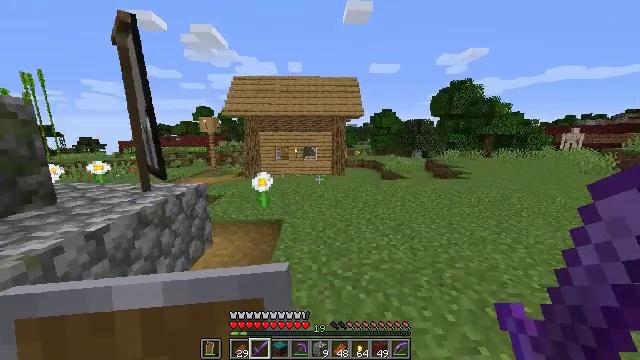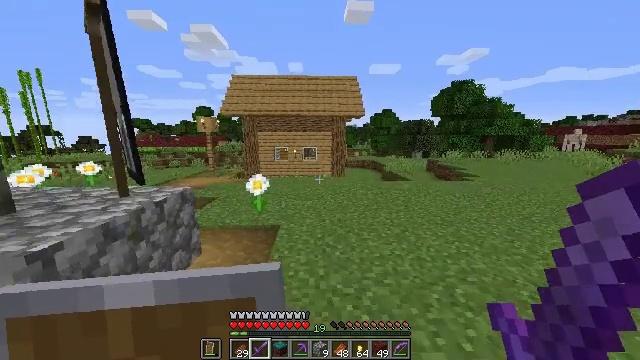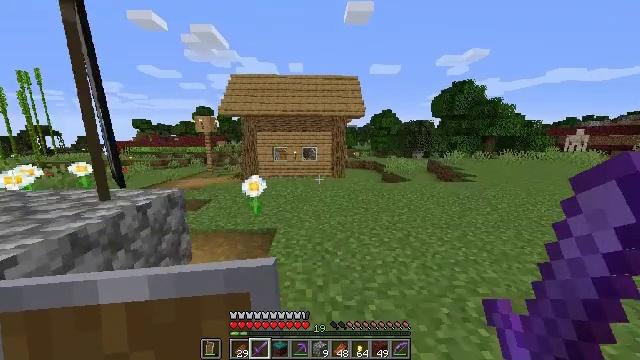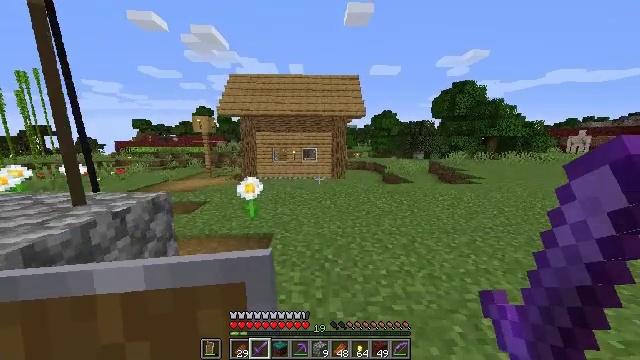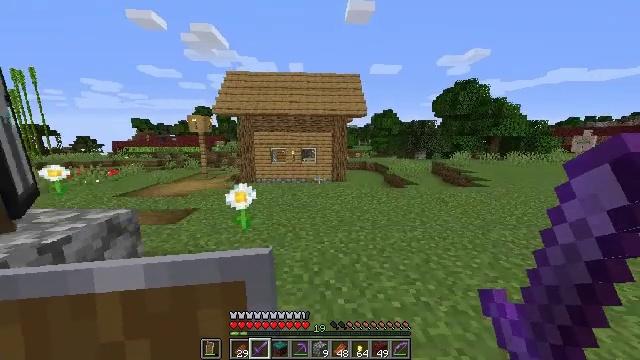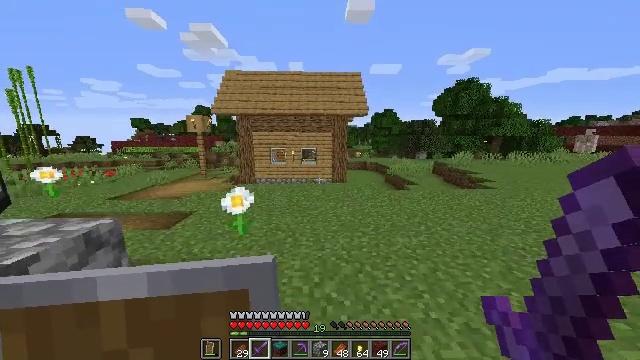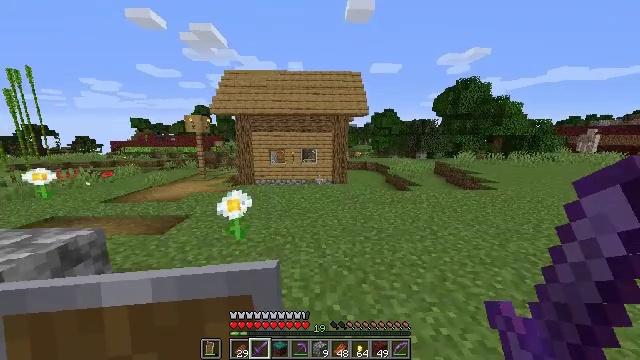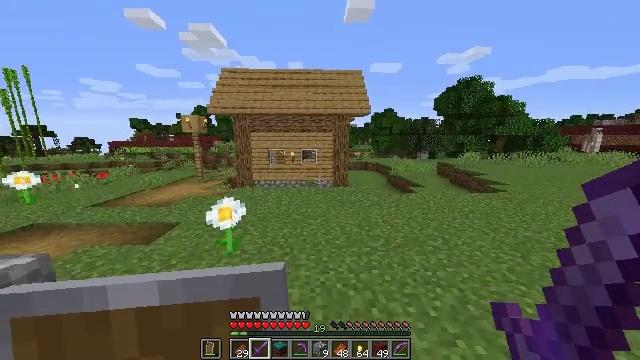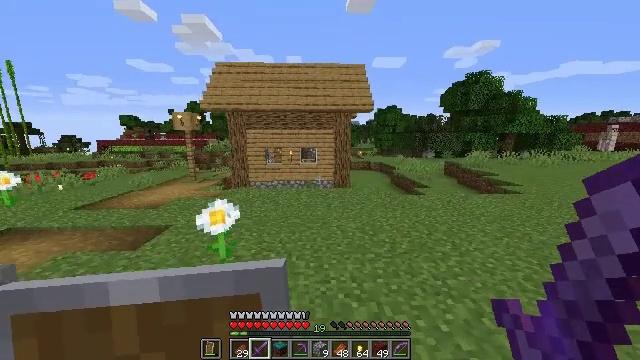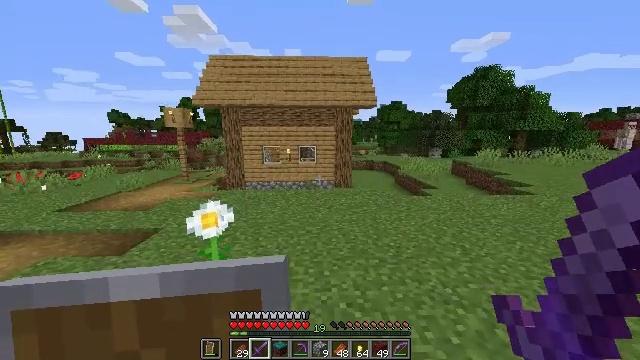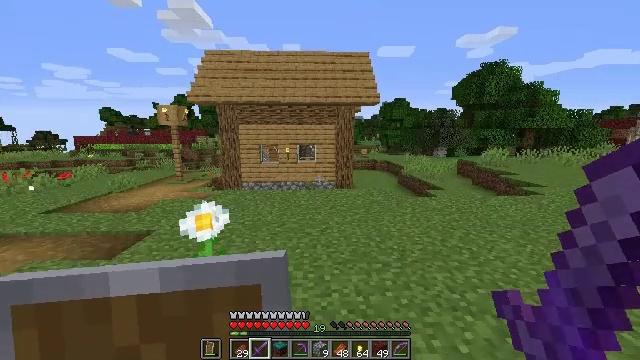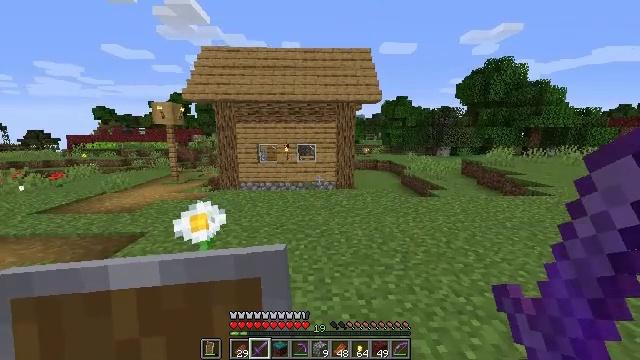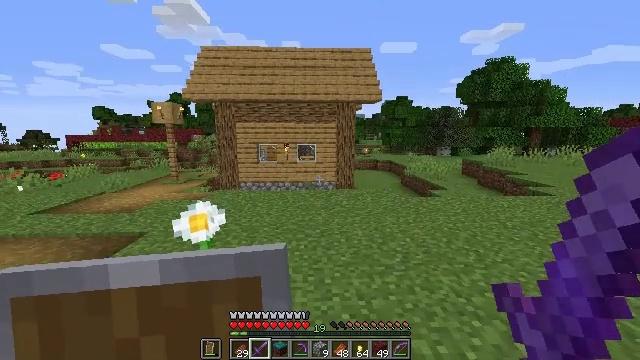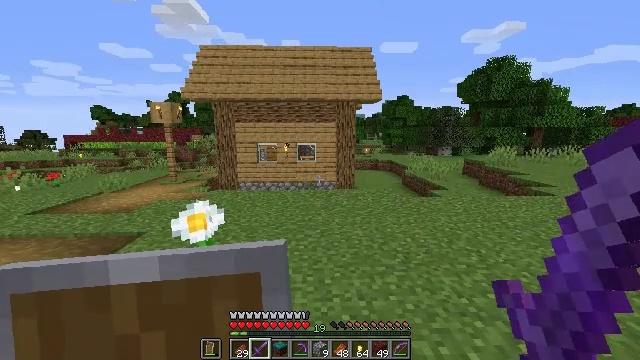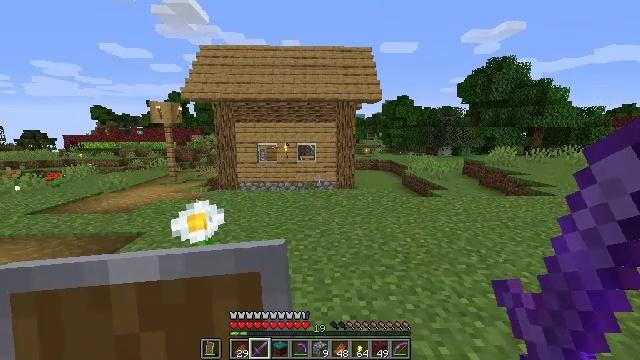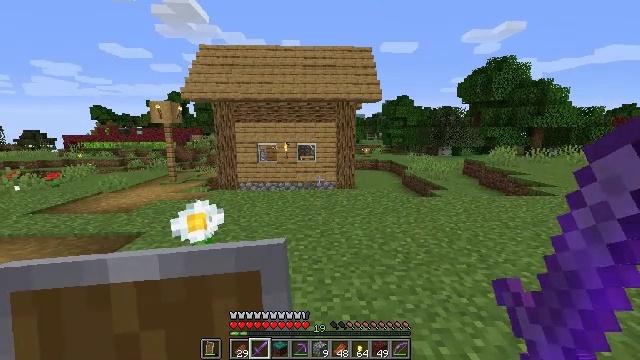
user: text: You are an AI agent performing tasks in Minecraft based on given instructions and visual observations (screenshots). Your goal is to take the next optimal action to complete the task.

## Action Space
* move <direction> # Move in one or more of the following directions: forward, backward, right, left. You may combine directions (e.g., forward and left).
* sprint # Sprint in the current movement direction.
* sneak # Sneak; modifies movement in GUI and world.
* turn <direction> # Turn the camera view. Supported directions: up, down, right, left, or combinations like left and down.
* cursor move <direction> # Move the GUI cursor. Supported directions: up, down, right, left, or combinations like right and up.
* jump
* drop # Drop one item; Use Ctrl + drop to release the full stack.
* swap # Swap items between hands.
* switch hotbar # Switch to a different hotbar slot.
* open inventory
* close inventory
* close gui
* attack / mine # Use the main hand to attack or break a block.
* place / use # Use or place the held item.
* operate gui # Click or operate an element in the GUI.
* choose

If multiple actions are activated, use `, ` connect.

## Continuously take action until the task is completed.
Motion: motion action
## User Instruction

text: Mine tall grass from the ground.
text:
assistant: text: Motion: move forward
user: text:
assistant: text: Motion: move forward
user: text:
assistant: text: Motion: move forward
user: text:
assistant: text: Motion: move forward
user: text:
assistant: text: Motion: move forward
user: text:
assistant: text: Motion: move forward
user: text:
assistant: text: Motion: no_op
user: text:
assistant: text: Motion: no_op
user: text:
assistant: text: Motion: no_op
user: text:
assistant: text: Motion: no_op
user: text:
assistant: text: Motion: no_op
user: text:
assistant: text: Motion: no_op
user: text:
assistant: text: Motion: no_op
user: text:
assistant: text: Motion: no_op
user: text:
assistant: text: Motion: no_op
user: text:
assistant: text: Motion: no_op
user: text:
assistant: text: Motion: no_op
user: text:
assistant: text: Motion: no_op
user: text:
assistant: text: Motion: no_op
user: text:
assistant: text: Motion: no_op
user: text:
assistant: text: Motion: no_op
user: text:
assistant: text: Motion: no_op
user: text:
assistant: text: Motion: no_op
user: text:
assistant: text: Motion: no_op
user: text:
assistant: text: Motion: no_op
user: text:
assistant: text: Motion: no_op
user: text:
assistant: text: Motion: no_op
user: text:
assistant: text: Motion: no_op
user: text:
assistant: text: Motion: no_op
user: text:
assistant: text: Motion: no_op